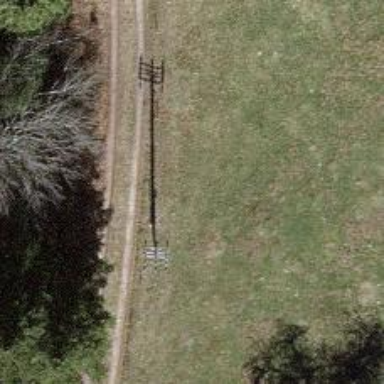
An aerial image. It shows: Power pole.